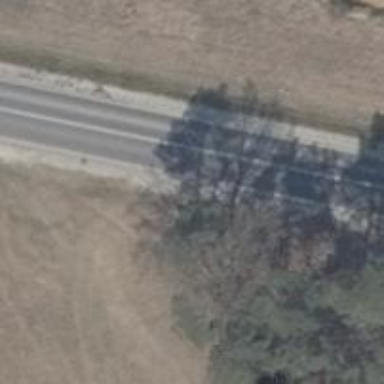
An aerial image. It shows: Asphalt road classified as tertiary.